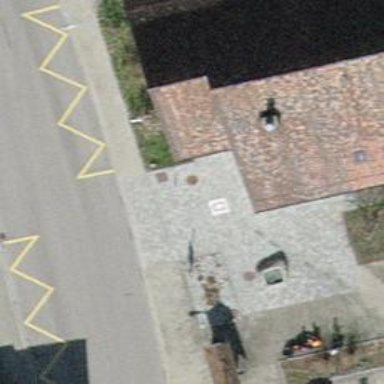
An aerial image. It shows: Disaster help point for emergencies.